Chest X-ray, AP view. Patient: 63 years old, sex M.
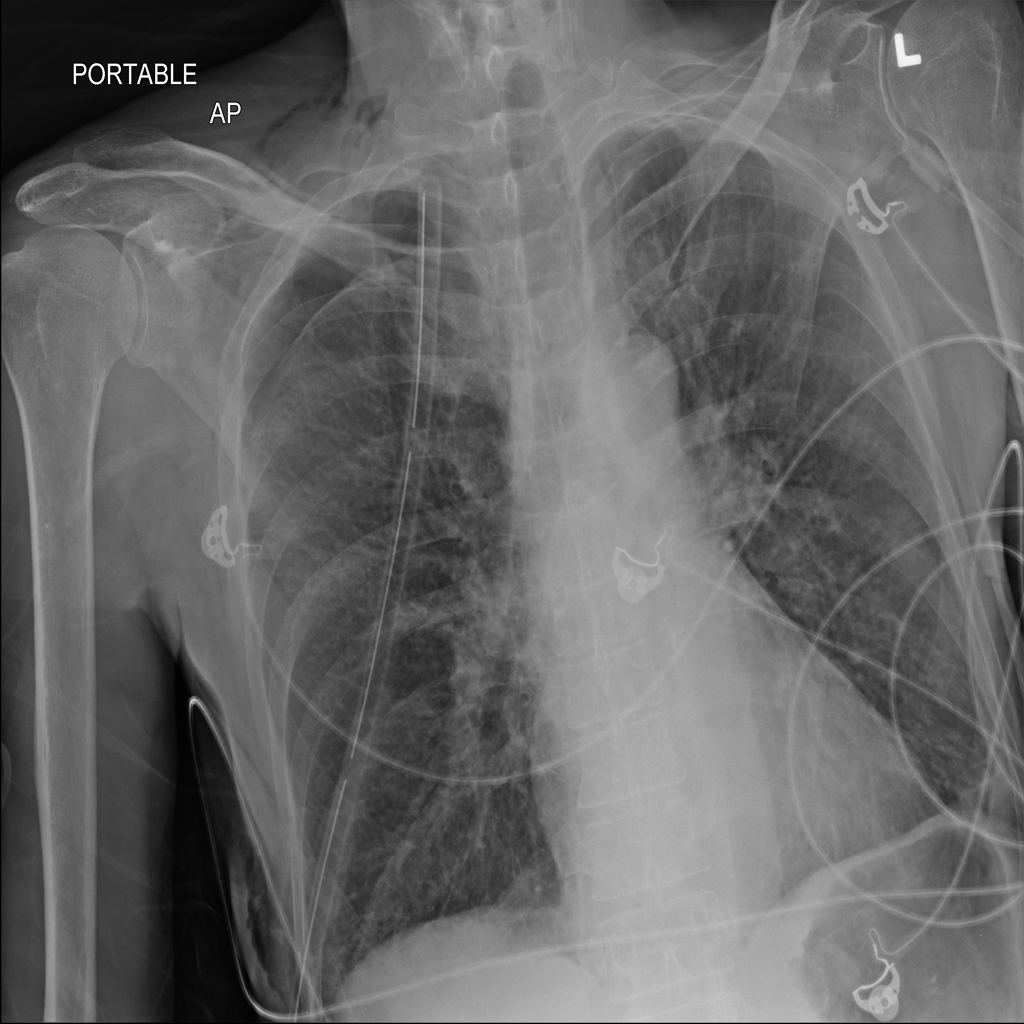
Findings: Emphysema, Pneumothorax